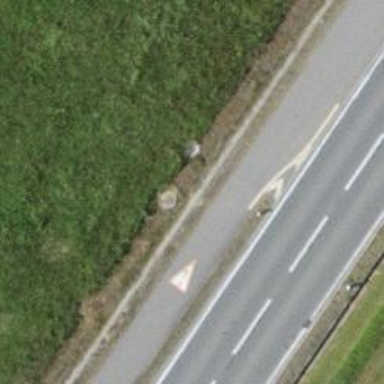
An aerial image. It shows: Cycleway.